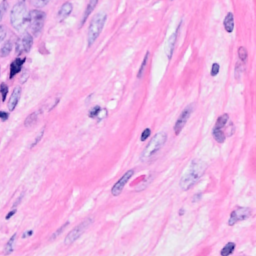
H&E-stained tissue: Breast